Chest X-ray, PA view. Patient: 54 years old, sex F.
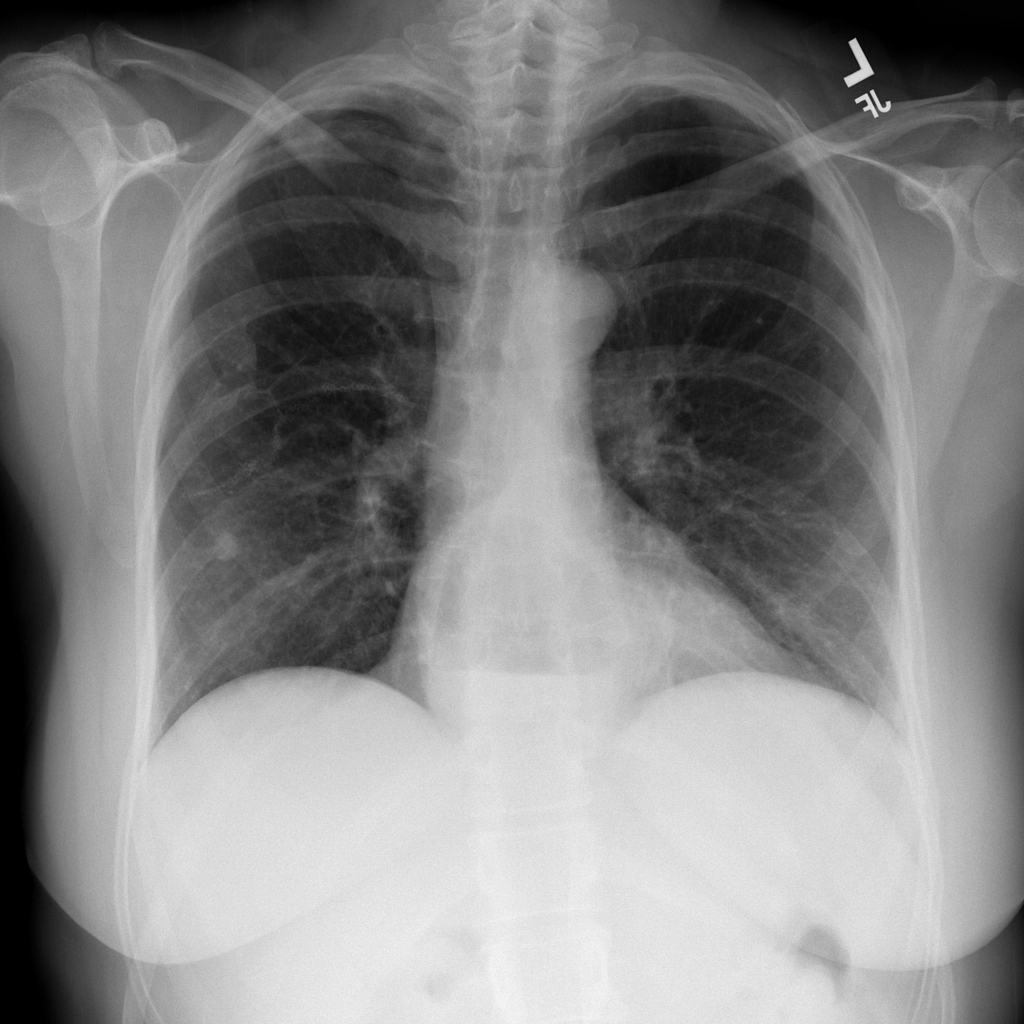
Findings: Hernia